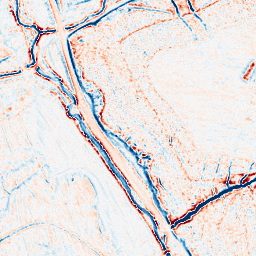
Category: edge_preserving
Decomposition family: bilateral
Decomposition parameters: d: 9
sigma_color: 25
sigma_space: 50
Upsampling method: bspline
Upsampling parameters: scale: 2
Upsampling scale: 2